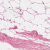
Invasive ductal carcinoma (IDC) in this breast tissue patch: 0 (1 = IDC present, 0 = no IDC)